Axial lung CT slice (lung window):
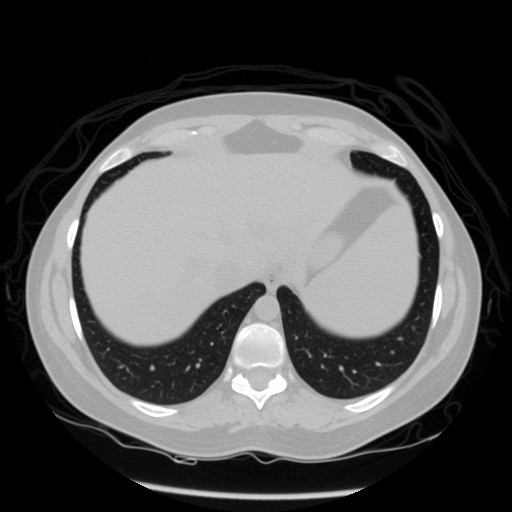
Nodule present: no